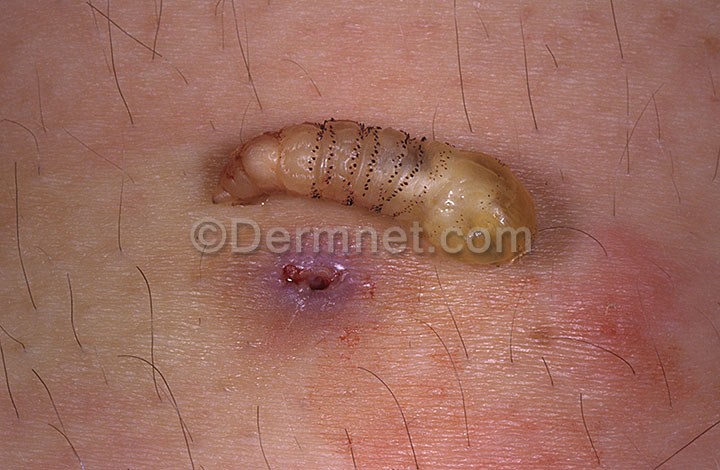
Disease: Scabies Lyme Disease and other Infestations and Bites